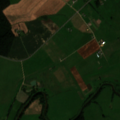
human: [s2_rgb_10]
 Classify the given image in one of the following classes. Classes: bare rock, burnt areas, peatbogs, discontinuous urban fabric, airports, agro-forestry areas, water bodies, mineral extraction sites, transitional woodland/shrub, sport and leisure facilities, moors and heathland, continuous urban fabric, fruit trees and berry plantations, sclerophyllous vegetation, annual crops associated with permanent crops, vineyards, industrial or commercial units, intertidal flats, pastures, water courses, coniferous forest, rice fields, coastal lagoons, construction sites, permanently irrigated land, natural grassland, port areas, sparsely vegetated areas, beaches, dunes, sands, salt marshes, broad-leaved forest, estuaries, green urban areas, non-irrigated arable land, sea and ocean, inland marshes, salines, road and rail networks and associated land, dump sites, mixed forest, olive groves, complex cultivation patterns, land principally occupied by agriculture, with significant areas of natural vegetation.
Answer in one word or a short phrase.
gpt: non-irrigated arable land, pastures, complex cultivation patterns, mixed forest, transitional woodland/shrub